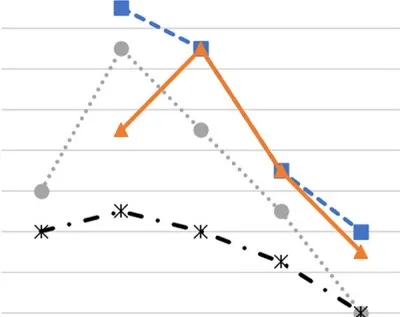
Evolution of clinical scores over time. Evolution of the Hospital Anxiety and Depression scale Depression (HADS.
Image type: pathology (immunostaining)